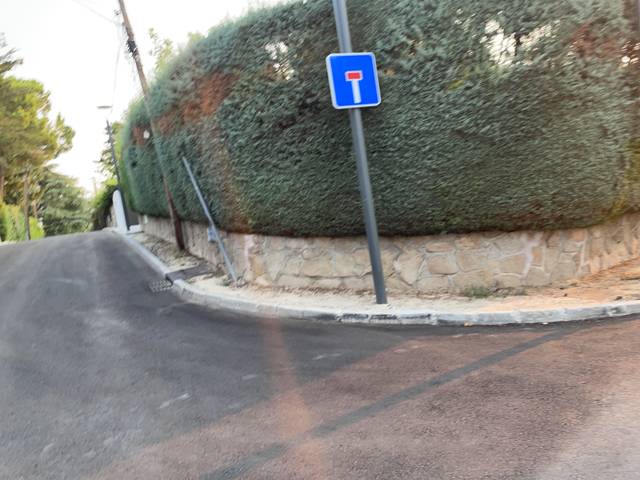
Region: Spain
Coordinates: 40.479, -3.864